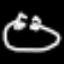
Label: frog